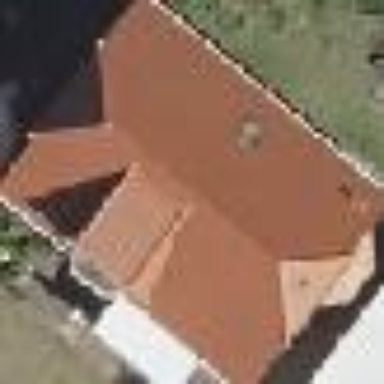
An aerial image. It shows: Detached building with hipped roof.